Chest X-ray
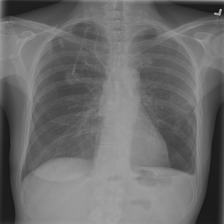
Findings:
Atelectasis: negative
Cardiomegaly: negative
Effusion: negative
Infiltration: negative
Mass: negative
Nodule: negative
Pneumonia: negative
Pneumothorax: negative
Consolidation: negative
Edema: negative
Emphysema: negative
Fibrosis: negative
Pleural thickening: negative
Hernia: negative